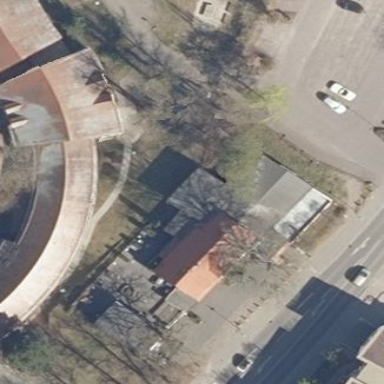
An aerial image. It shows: Restaurant building.